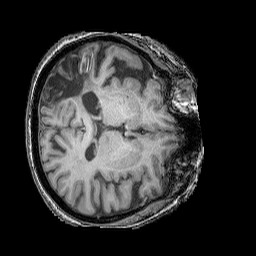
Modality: T1w
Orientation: axial
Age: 68
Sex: female
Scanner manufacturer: siemens
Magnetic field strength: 3 T
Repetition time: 2.25 s
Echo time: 0.00411 s